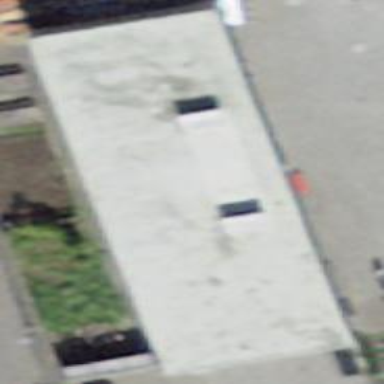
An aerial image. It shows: Industrial building.